Question: I have code below, where i need to get the return value in a variable outside a class and also its print with respective code.
<URL>
and below is raw code.
'''
<?php
class test {
public function kk() {
echo "Whats up :";
return "Hello";
}
}
$obj = new test();
$obj->kk();
$abc = $obj->kk();
?>
'''
Now how can i get value returned from a function added an image below

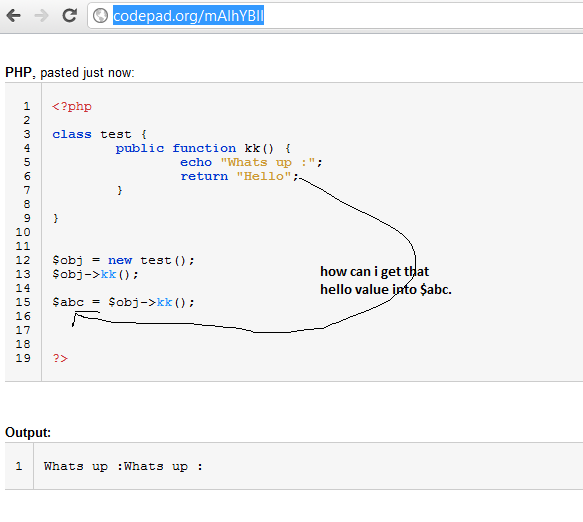
Answer: You need to 'echo $abc'. The program is printing something else since you're echoing 'What's up' within the method, remove that.